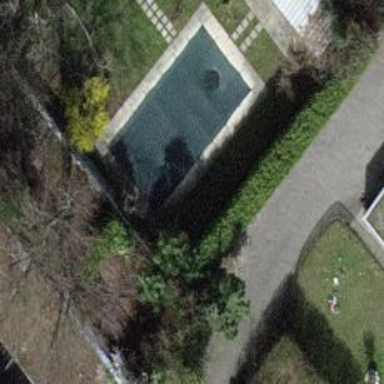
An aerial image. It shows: Swimming pool located in leisure land.